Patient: sex M, age 30
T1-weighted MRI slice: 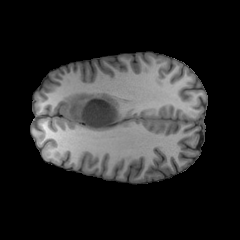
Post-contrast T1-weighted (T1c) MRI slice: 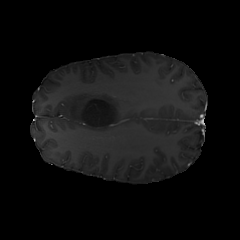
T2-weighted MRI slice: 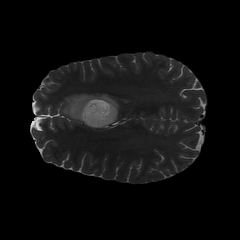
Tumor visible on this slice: yes
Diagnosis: Astrocytoma, IDH-mutant
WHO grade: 2